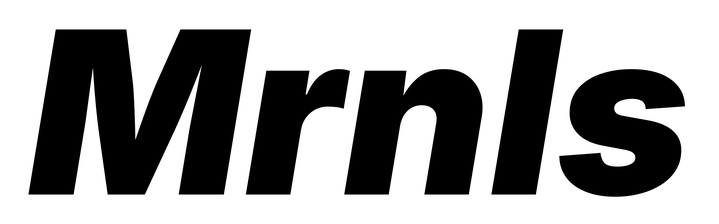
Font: Inter-Italic_Black_Italic